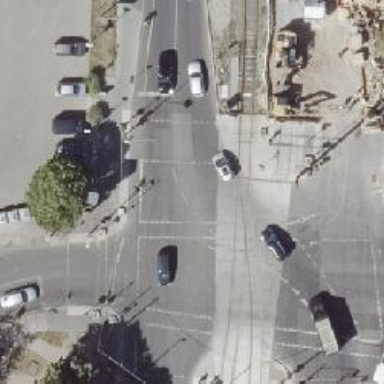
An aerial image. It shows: Tram crossing with traffic signals.